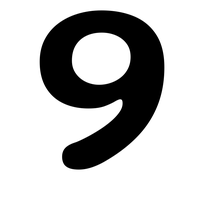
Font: Gluten_Medium